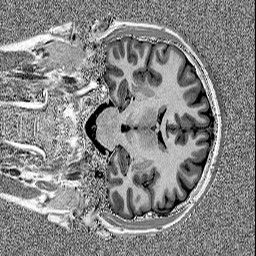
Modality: MP2RAGE
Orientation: coronal
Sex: male